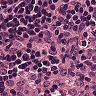
Metastatic tissue present: no